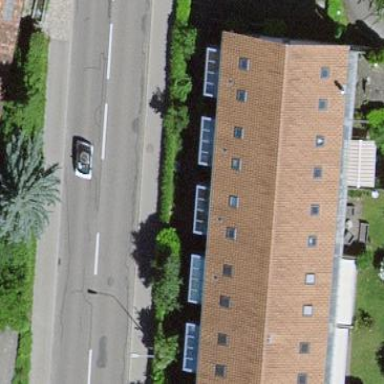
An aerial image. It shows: Terrace building.